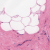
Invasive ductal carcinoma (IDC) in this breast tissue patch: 0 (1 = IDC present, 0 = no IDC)